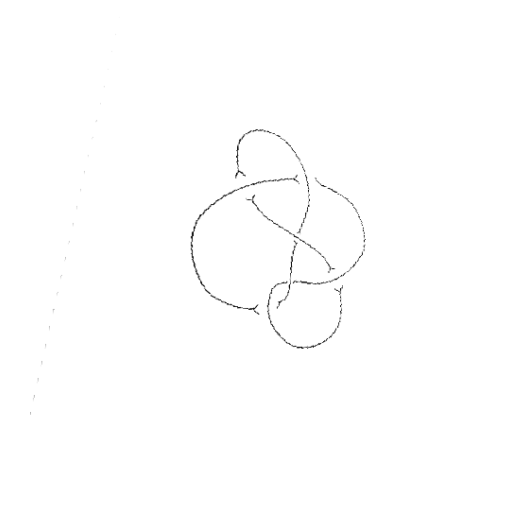
Crossing number: 6